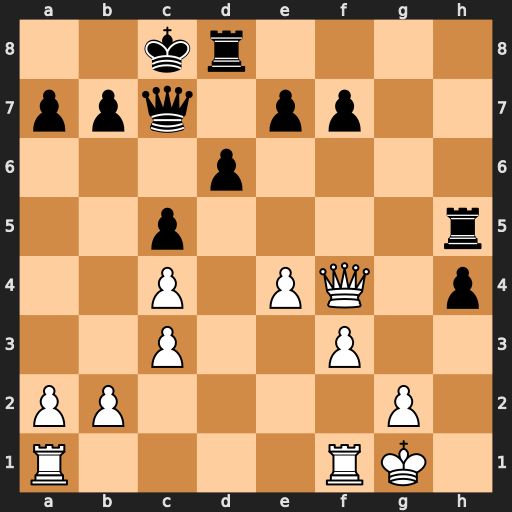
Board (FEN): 2kr4/ppq1pp2/3p4/2p4r/2P1PQ1p/2P2P2/PP4P1/R4RK1
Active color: w
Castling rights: -
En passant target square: -
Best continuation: Qg4+ Qd7 Qxh5